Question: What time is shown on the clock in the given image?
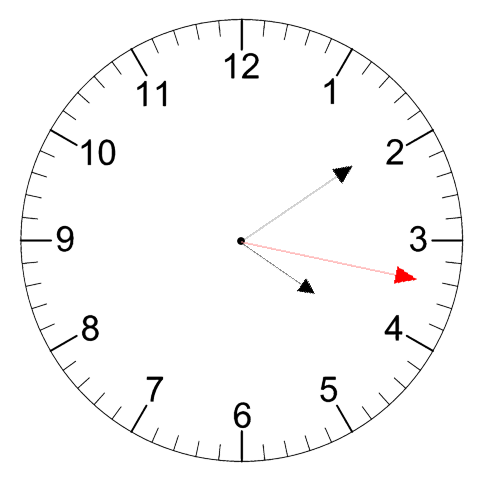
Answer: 04:09:17